Question: I'd like to create keyboard shortcuts for some controls in my Windows Forms application.
Example:

Notice the underlined, F E V P B.
I have a label and a textbox control. I'd like to associate that keyboard shortcut to the label and the textbox. So if someone presses + , focus is given to the associated textbox. Is there a way to create this association?
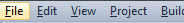
Answer: When the label receives focus from pressing its accelerator key (set using the '&'), it forwards the focus to the next control in the tab order, since labels are not editable. You need the textbox to be next control in the tab order.
To view and correct the tab order of your form, use the View + Tab Order command in the IDE. Using TabPages or other containers adds a level of nesting to the tab order (e.g., '1.1', '1.2' instead of just '1' and '2'), but if the label and textbox are within the same container it shouldn't be too hard to set properly.